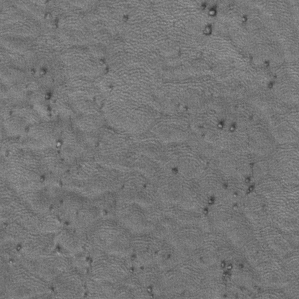
Label: frost